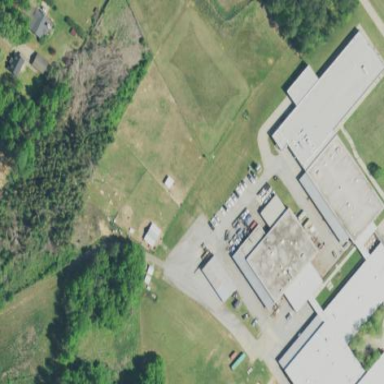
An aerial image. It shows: School building.